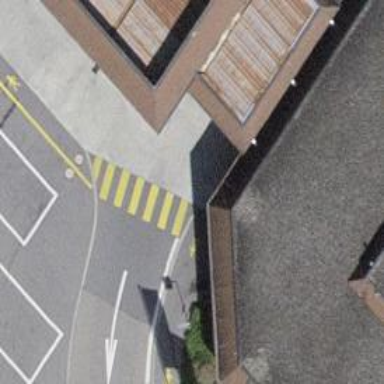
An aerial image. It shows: Zebra crossing on the road.